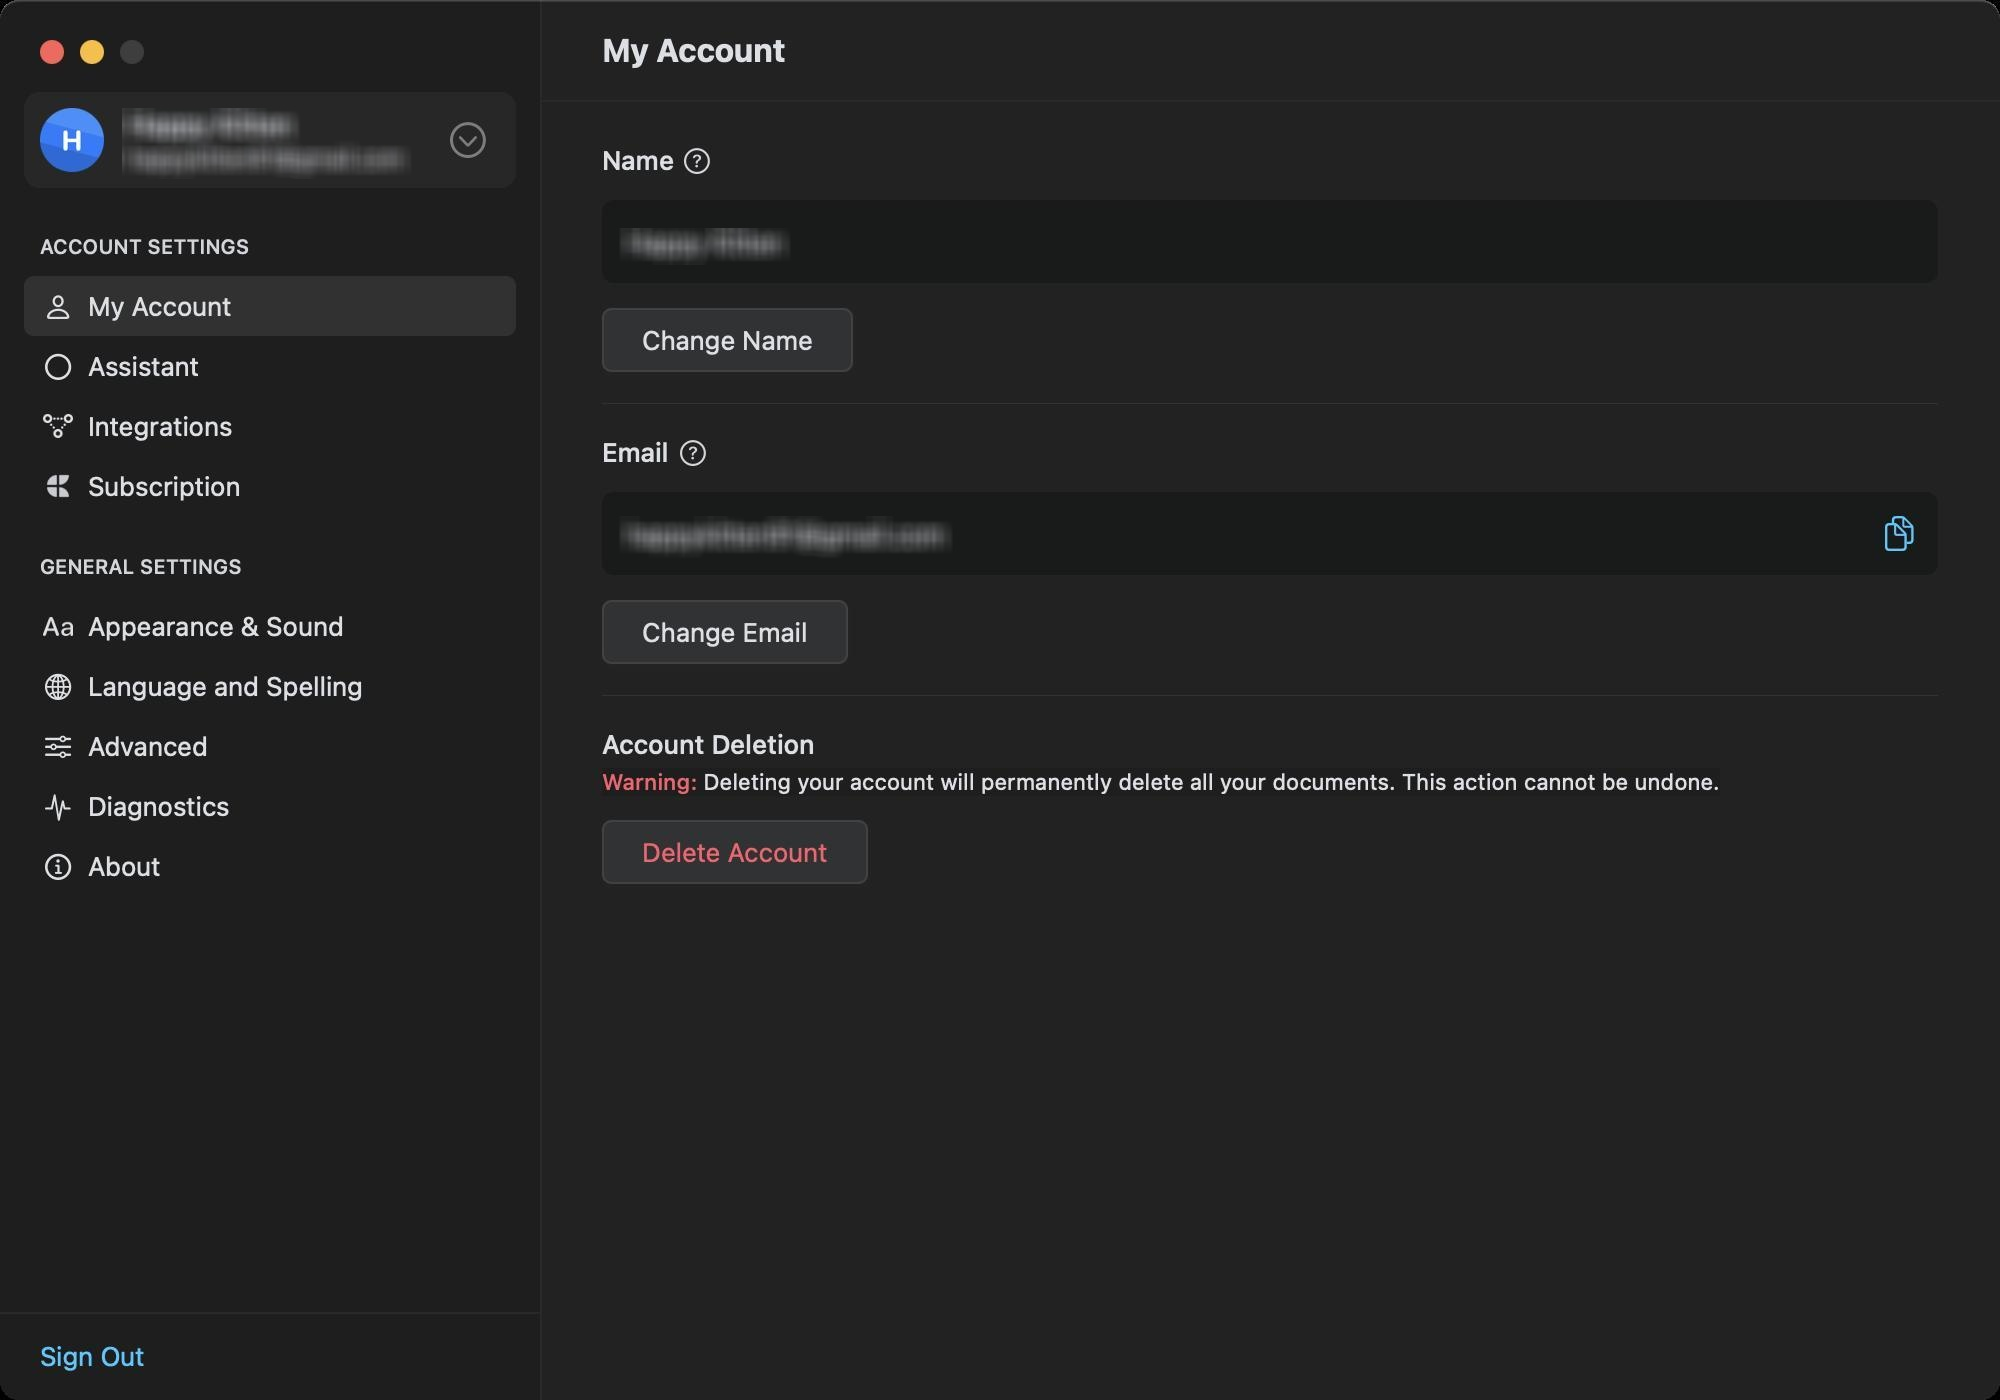
Accessibility tree:
{"name": "Settings", "role": "AXWindow", "description": null, "role_description": "standard window", "value": null, "position": "364.00;113.00", "size": "1000;700", "children": [{"name": null, "role": "AXGroup", "description": null, "role_description": "group", "value": null, "position": "0.00;0.00", "size": "1000;700", "children": [{"name": null, "role": "AXGroup", "description": null, "role_description": "group", "value": null, "position": "0.00;0.00", "size": "1000;700", "children": [{"name": null, "role": "AXGroup", "description": null, "role_description": "group", "value": null, "position": "270.00;0.00", "size": "730;700", "children": [{"name": null, "role": "AXGroup", "description": null, "role_description": "group", "value": null, "position": "301.00;16.00", "size": "668;19", "children": [{"name": null, "role": "AXStaticText", "description": "My Account", "role_description": "text", "value": null, "position": "301.00;16.00", "size": "668;19", "children": []}]}, {"name": null, "role": "AXGroup", "description": null, "role_description": "table", "value": null, "position": "270.00;51.00", "size": "730;649", "children": [{"name": null, "role": "AXGroup", "description": null, "role_description": "group", "value": "", "position": "270.00;56.00", "size": "730;146", "children": [{"name": null, "role": "AXStaticText", "description": "Name, Change Name", "role_description": "text", "value": "", "position": "270.00;56.00", "size": "730;146", "children": []}, {"name": null, "role": "AXTextField", "description": null, "role_description": "text field", "value": "Happy Kitten", "position": "301.00;100.00", "size": "668;42", "children": []}]}, {"name": null, "role": "AXGroup", "description": null, "role_description": "group", "value": "", "position": "270.00;202.00", "size": "730;146", "children": [{"name": null, "role": "AXStaticText", "description": "Email, Change Email", "role_description": "text", "value": "", "position": "270.00;202.00", "size": "730;146", "children": []}, {"name": null, "role": "AXTextField", "description": null, "role_description": "text field", "value": "happykitten91@gmail.com", "position": "301.00;246.00", "size": "668;42", "children": []}, {"name": null, "role": "AXButton", "description": "copy", "role_description": "button", "value": null, "position": "930.50;254.00", "size": "38;26", "children": []}]}, {"name": null, "role": "AXGroup", "description": null, "role_description": "group", "value": "", "position": "270.00;348.00", "size": "730;110", "children": [{"name": null, "role": "AXStaticText", "description": "Account Deletion, Delete Account", "role_description": "text", "value": "", "position": "270.00;348.00", "size": "730;110", "children": []}, {"name": null, "role": "AXTextArea", "description": null, "role_description": "text entry area", "value": "Warning: Deleting your account will permanently delete all your documents. This action cannot be undone.", "position": "301.00;384.00", "size": "559;14", "children": []}]}]}]}, {"name": null, "role": "AXGroup", "description": null, "role_description": "group", "value": null, "position": "0.00;52.00", "size": "270;648", "children": [{"name": null, "role": "AXGroup", "description": null, "role_description": "group", "value": null, "position": "20.00;54.00", "size": "202;32", "children": [{"name": null, "role": "AXGroup", "description": null, "role_description": "group", "value": null, "position": "64.00;54.00", "size": "158;32", "children": [{"name": null, "role": "AXGroup", "description": null, "role_description": "group", "value": null, "position": "64.00;54.00", "size": "82;16", "children": [{"name": null, "role": "AXStaticText", "description": "Happy Kitten", "role_description": "text", "value": null, "position": "64.00;54.00", "size": "82;16", "children": []}]}, {"name": null, "role": "AXStaticText", "description": "happykitten91@gmail.com", "role_description": "text", "value": null, "position": "64.00;72.00", "size": "138;14", "children": []}]}]}, {"name": null, "role": "AXGroup", "description": null, "role_description": "collection", "value": null, "position": "0.00;102.00", "size": "270;554", "children": [{"name": null, "role": "AXStaticText", "description": "ACCOUNT SETTINGS", "role_description": "text", "value": null, "position": "20.00;117.00", "size": "105;13", "children": []}, {"name": null, "role": "AXGroup", "description": null, "role_description": "group", "value": null, "position": "12.00;138.00", "size": "246;30", "children": [{"name": null, "role": "AXGroup", "description": null, "role_description": "group", "value": null, "position": "20.00;138.00", "size": "96;30", "children": [{"name": null, "role": "AXStaticText", "description": "My Account", "role_description": "text", "value": null, "position": "44.00;145.00", "size": "72;16", "children": []}]}]}, {"name": null, "role": "AXGroup", "description": null, "role_description": "group", "value": null, "position": "12.00;168.00", "size": "246;30", "children": [{"name": null, "role": "AXGroup", "description": null, "role_description": "group", "value": null, "position": "20.00;168.00", "size": "80;30", "children": [{"name": null, "role": "AXStaticText", "description": "Assistant", "role_description": "text", "value": null, "position": "44.00;175.00", "size": "56;16", "children": []}]}]}, {"name": null, "role": "AXGroup", "description": null, "role_description": "group", "value": null, "position": "12.00;198.00", "size": "246;30", "children": [{"name": null, "role": "AXGroup", "description": null, "role_description": "group", "value": null, "position": "20.00;198.00", "size": "96;30", "children": [{"name": null, "role": "AXStaticText", "description": "Integrations", "role_description": "text", "value": null, "position": "44.00;205.00", "size": "72;16", "children": []}]}]}, {"name": null, "role": "AXGroup", "description": null, "role_description": "group", "value": null, "position": "12.00;228.00", "size": "246;30", "children": [{"name": null, "role": "AXGroup", "description": null, "role_description": "group", "value": null, "position": "20.00;228.00", "size": "100;30", "children": [{"name": null, "role": "AXStaticText", "description": "Subscription", "role_description": "text", "value": null, "position": "44.00;235.00", "size": "76;16", "children": []}]}]}, {"name": null, "role": "AXStaticText", "description": "GENERAL SETTINGS", "role_description": "text", "value": null, "position": "20.00;277.00", "size": "101;13", "children": []}, {"name": null, "role": "AXGroup", "description": null, "role_description": "group", "value": null, "position": "12.00;298.00", "size": "246;30", "children": [{"name": null, "role": "AXGroup", "description": null, "role_description": "group", "value": null, "position": "20.00;298.00", "size": "152;30", "children": [{"name": null, "role": "AXStaticText", "description": "Appearance & Sound", "role_description": "text", "value": null, "position": "44.00;305.00", "size": "128;16", "children": []}]}]}, {"name": null, "role": "AXGroup", "description": null, "role_description": "group", "value": null, "position": "12.00;328.00", "size": "246;30", "children": [{"name": null, "role": "AXGroup", "description": null, "role_description": "group", "value": null, "position": "20.00;328.00", "size": "162;30", "children": [{"name": null, "role": "AXStaticText", "description": "Language and Spelling", "role_description": "text", "value": null, "position": "44.00;335.00", "size": "138;16", "children": []}]}]}, {"name": null, "role": "AXGroup", "description": null, "role_description": "group", "value": null, "position": "12.00;358.00", "size": "246;30", "children": [{"name": null, "role": "AXGroup", "description": null, "role_description": "group", "value": null, "position": "20.00;358.00", "size": "84;30", "children": [{"name": null, "role": "AXStaticText", "description": "Advanced", "role_description": "text", "value": null, "position": "44.00;365.00", "size": "60;16", "children": []}]}]}, {"name": null, "role": "AXGroup", "description": null, "role_description": "group", "value": null, "position": "12.00;388.00", "size": "246;30", "children": [{"name": null, "role": "AXGroup", "description": null, "role_description": "group", "value": null, "position": "20.00;388.00", "size": "95;30", "children": [{"name": null, "role": "AXStaticText", "description": "Diagnostics", "role_description": "text", "value": null, "position": "44.00;395.00", "size": "71;16", "children": []}]}]}, {"name": null, "role": "AXGroup", "description": null, "role_description": "group", "value": null, "position": "12.00;418.00", "size": "246;30", "children": [{"name": null, "role": "AXGroup", "description": null, "role_description": "group", "value": null, "position": "20.00;418.00", "size": "60;30", "children": [{"name": null, "role": "AXStaticText", "description": "About", "role_description": "text", "value": null, "position": "44.00;425.00", "size": "36;16", "children": []}]}]}]}, {"name": null, "role": "AXButton", "description": "Sign Out", "role_description": "button", "value": null, "position": "0.00;656.00", "size": "270;44", "children": []}]}]}]}, {"name": null, "role": "AXToolbar", "description": null, "role_description": "toolbar", "value": null, "position": "0.00;0.00", "size": "1000;52", "children": []}, {"name": null, "role": "AXButton", "description": null, "role_description": "close button", "value": null, "position": "19.00;18.00", "size": "14;16", "children": []}, {"name": null, "role": "AXButton", "description": null, "role_description": "full screen button", "value": null, "position": "59.00;18.00", "size": "14;16", "children": [{"name": null, "role": "AXGroup", "description": null, "role_description": "group", "value": null, "position": "59.00;18.00", "size": "14;16", "children": []}]}, {"name": null, "role": "AXButton", "description": null, "role_description": "minimize button", "value": null, "position": "39.00;18.00", "size": "14;16", "children": []}]}